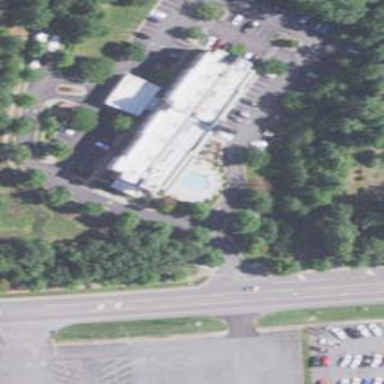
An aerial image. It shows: Hotel building.